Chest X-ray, PA view. Patient: 77 years old, sex F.
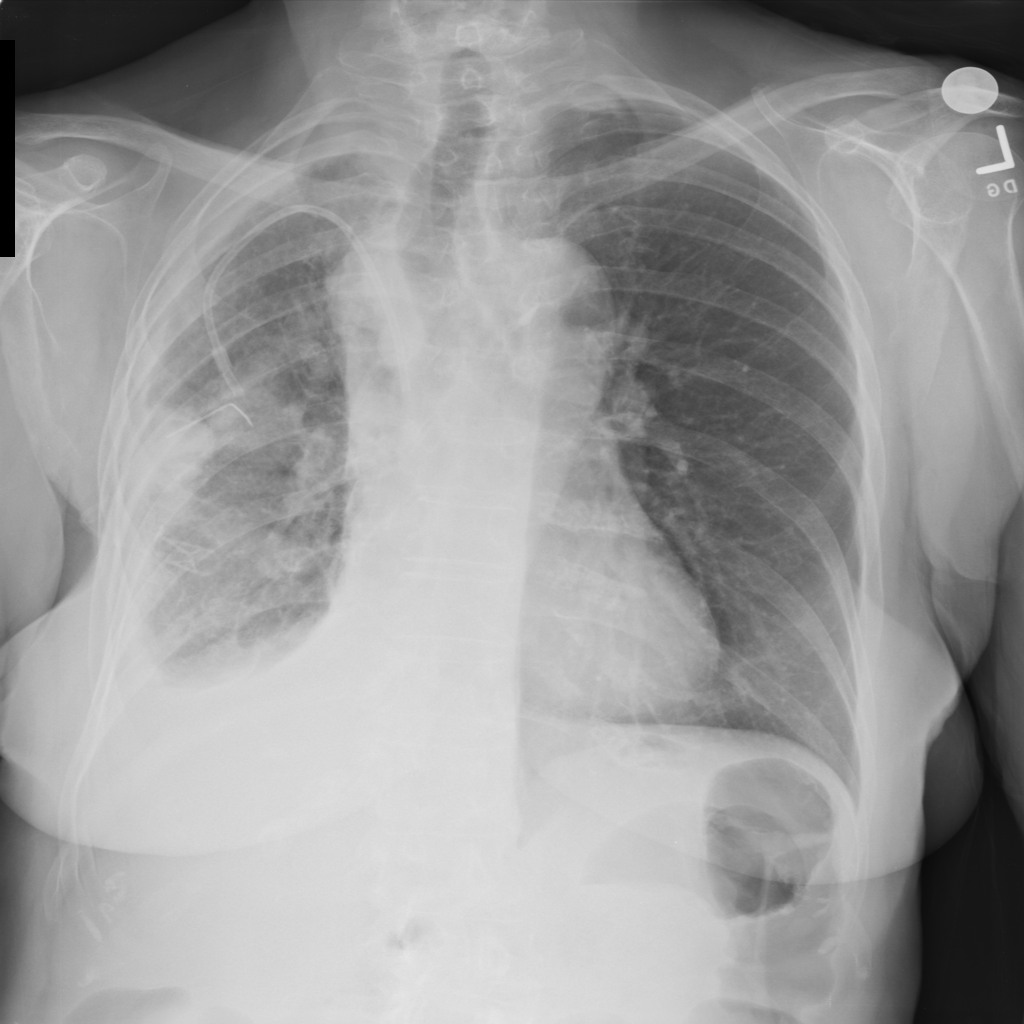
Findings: No Finding